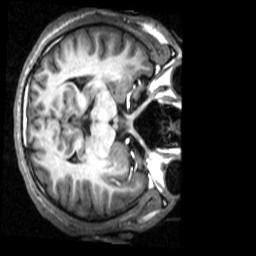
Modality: T1w
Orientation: axial
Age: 25
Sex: male